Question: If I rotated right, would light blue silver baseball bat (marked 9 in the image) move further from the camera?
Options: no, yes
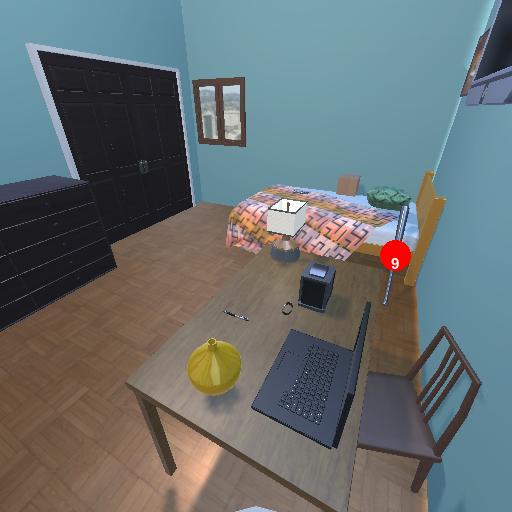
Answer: no